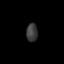
Tissue: lung
Cell type: Epithelial cells
Senescence score: 0.1854
Nuclear area (px): 200
Mean DAPI intensity: 60.04